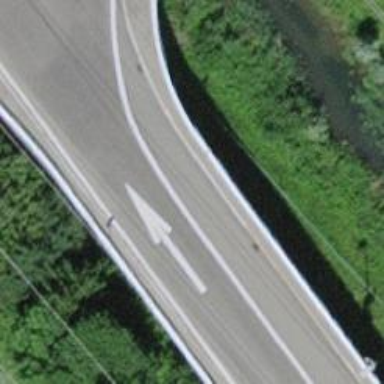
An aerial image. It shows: Asphalt bridge for motorway link.